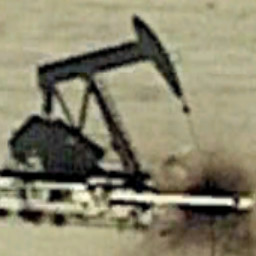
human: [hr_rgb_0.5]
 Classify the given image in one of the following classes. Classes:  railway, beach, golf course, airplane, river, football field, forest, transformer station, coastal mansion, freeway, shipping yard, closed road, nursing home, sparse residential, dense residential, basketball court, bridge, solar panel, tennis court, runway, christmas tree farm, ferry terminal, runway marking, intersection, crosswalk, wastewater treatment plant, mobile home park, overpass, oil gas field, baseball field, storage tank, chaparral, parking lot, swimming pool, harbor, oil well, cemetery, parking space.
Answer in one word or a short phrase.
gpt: oil well